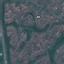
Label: Residential